A scalogram (wavelet time-scale view) of one vibration snapshot from a rotating machine is shown. Classify the rotor condition as one of: normal, misalignment, unbalance, looseness.
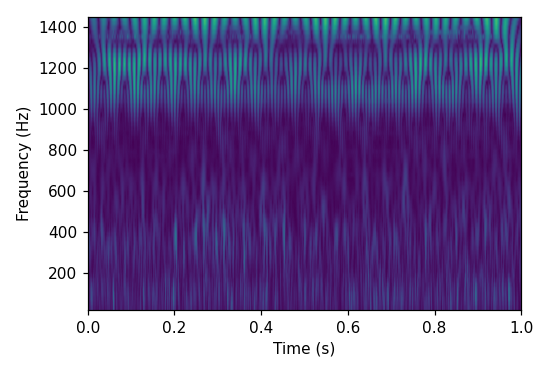
Answer: looseness